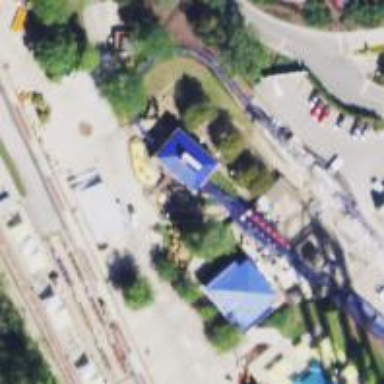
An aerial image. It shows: Thrilling roller coaster attraction.